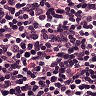
Metastatic tissue present: no